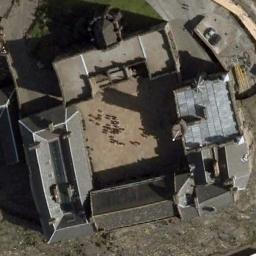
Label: palace